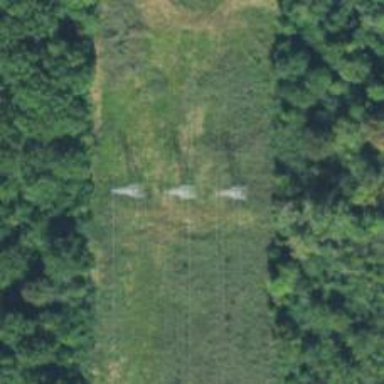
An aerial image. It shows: Lattice structure tower used for power distribution.